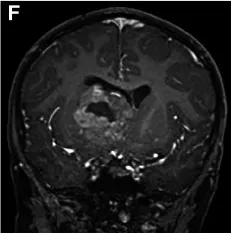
Preoperative MRI (A-F) demonstrated a 3 cm x 2 cm x 1.5 cm mass located in the right basal ganglia and thalamus, protruding into the right lateral ventricle. The tumour showed heterogeneous enhancement after gadolinium administration (E,F).
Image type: radiology (mri)